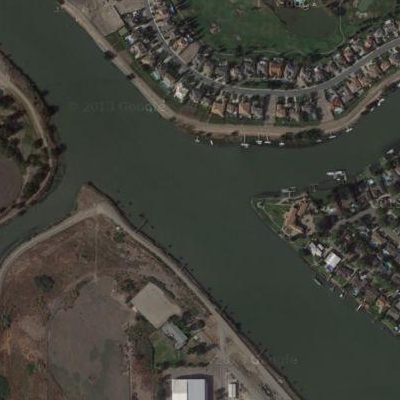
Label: dRiverLake